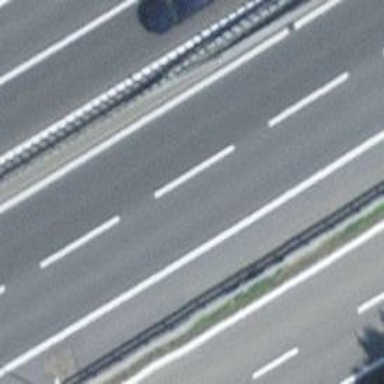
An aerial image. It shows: Motorway junction.